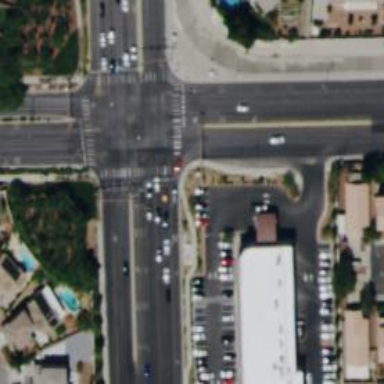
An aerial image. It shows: Solid stop line on the road.